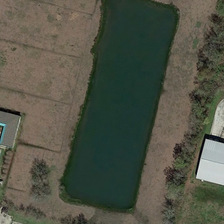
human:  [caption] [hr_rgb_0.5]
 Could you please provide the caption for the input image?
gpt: several buildings and bareland are near a rectangular pond .

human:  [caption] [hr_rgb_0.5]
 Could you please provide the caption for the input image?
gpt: several buildings and bareland are near a rectangular pond .

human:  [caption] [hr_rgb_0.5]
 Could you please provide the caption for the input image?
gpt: several buildings and bareland are near a rectangular pond .

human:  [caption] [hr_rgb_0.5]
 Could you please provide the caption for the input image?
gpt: several buildings and bareland are near a rectangular pond .

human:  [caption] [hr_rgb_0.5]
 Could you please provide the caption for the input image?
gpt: several buildings and bareland are near a rectangular pond .